Field crop: tomato
Growth stage: 2
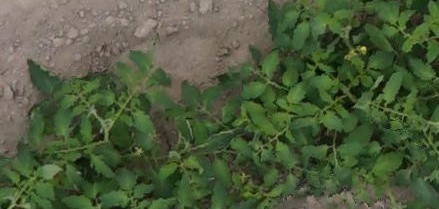
Species: tomato